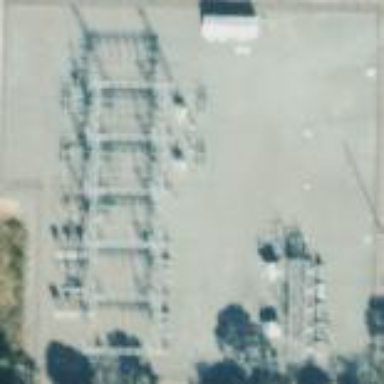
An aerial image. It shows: Distribution level power substation surrounded by fence.